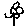
Label: flower